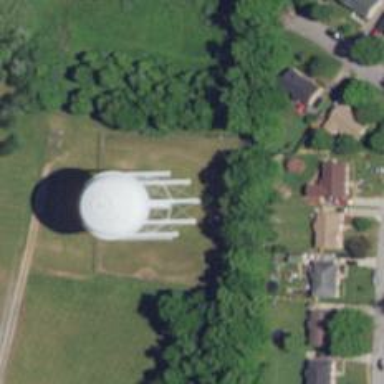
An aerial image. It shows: Water tower that is man-made.